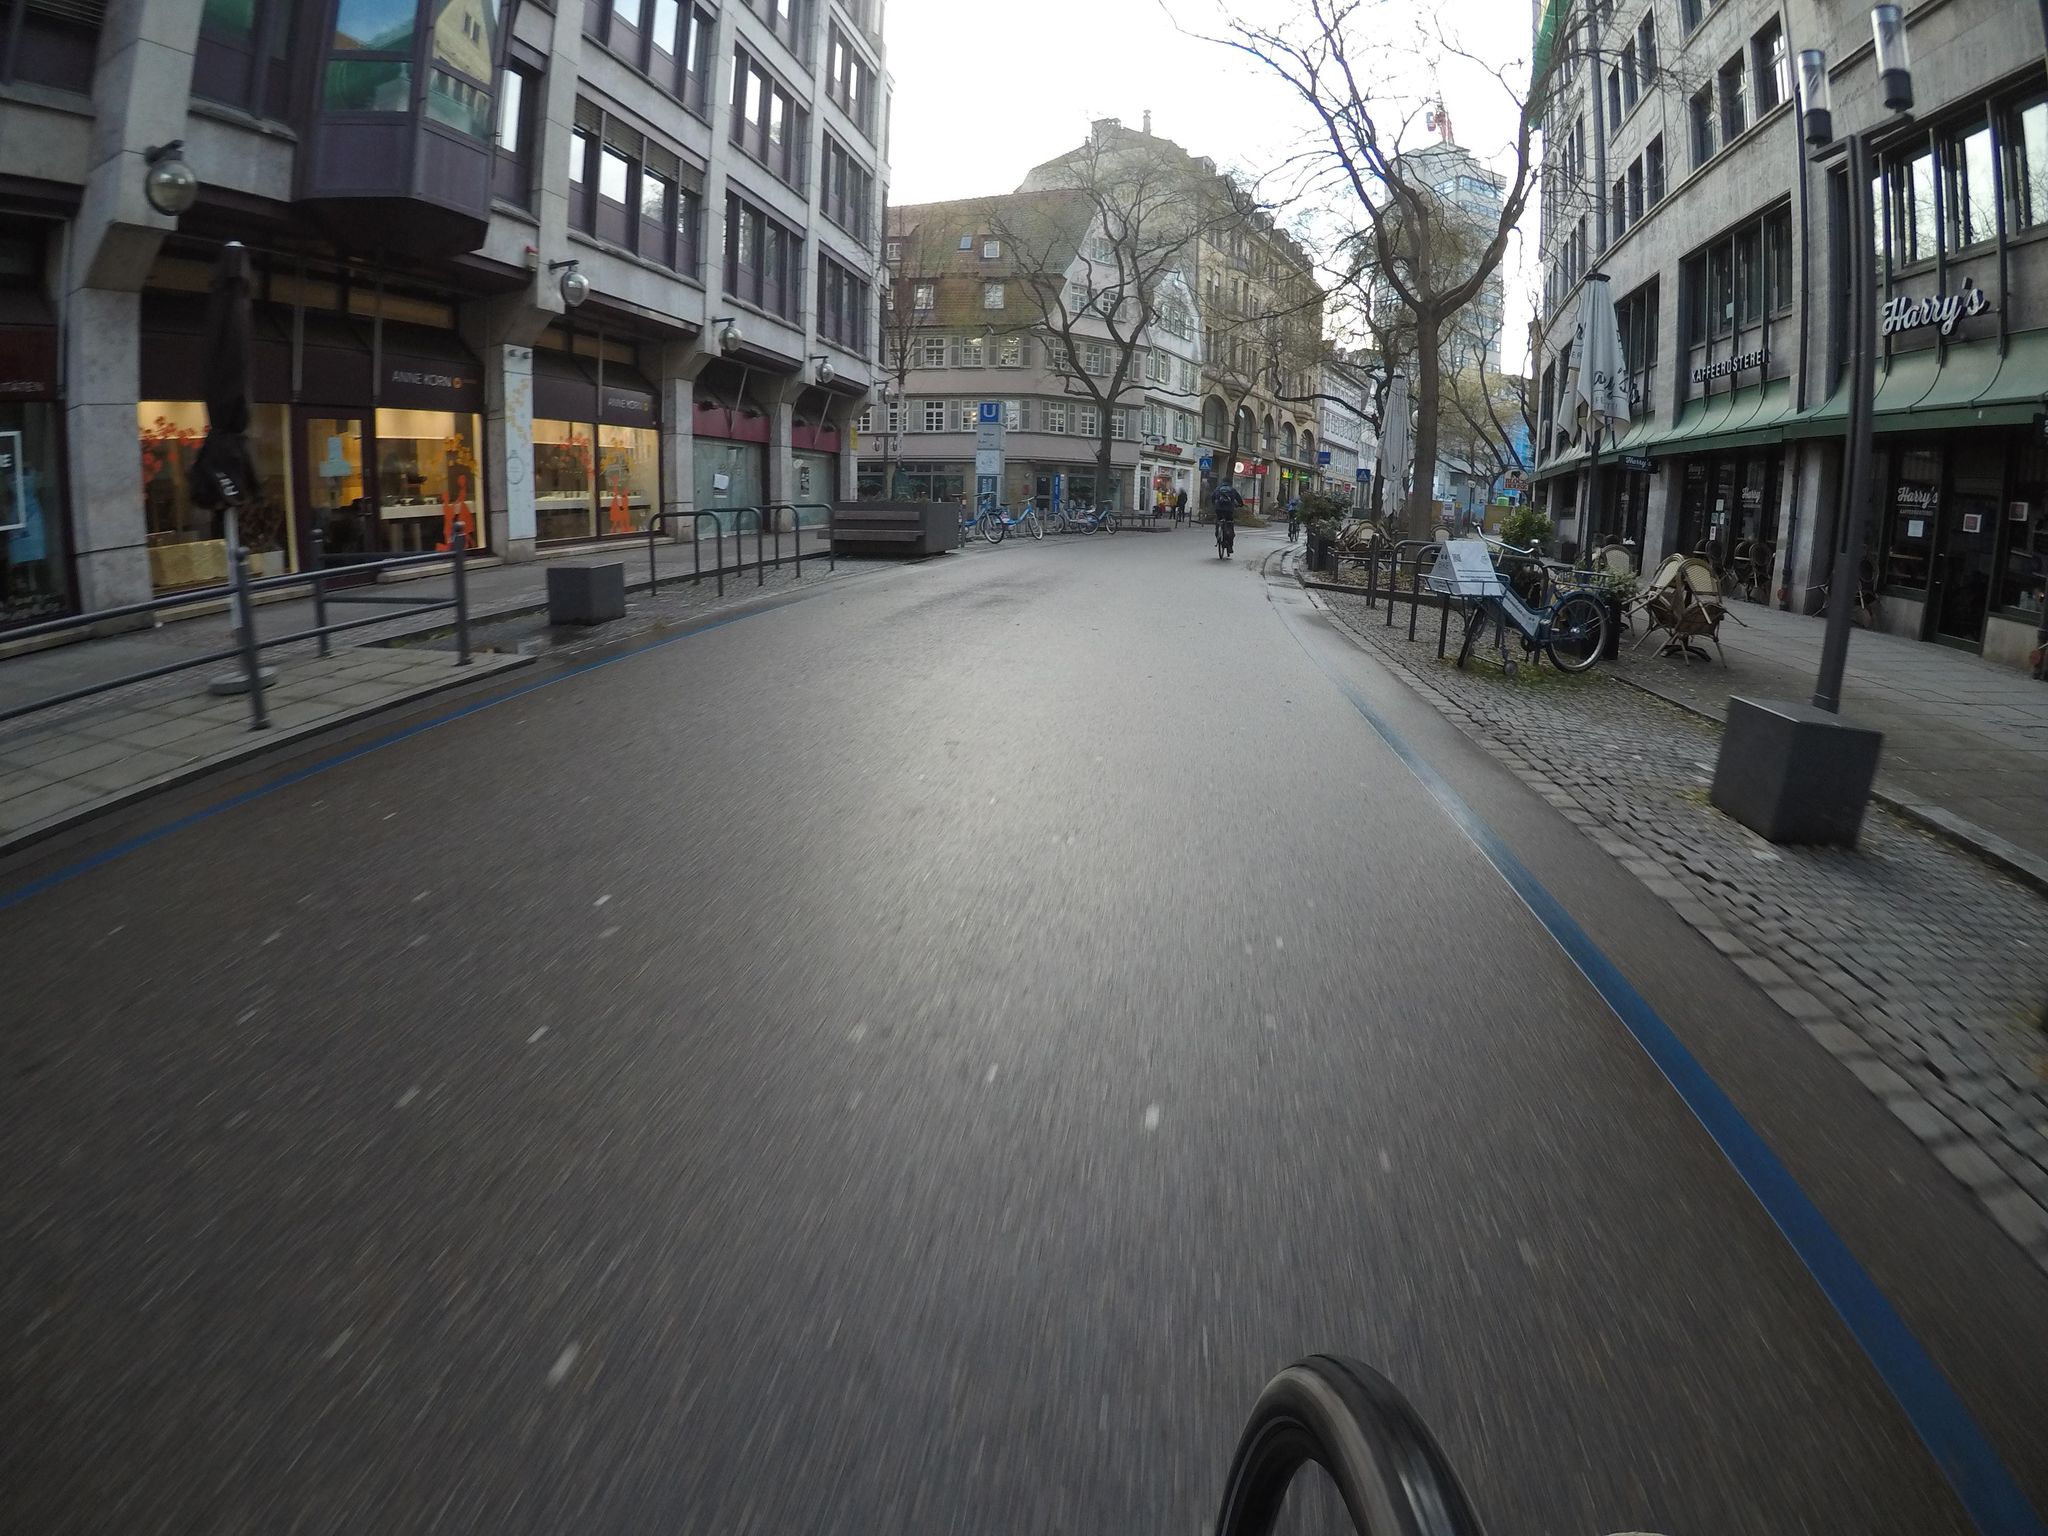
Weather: clear
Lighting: day
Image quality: good
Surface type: driving surface
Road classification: footway, path, steps
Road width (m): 6
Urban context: urban centre
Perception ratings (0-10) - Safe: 6.4, Lively: 9.61, Beautiful: 8.91, Boring: 1.31, Depressing: 1.95, Wealthy: 6.23